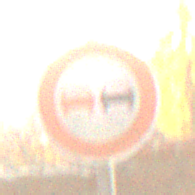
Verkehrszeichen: Ueberholverbot
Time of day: SunriseSunset
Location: Roofed (Suburban)
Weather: Clear
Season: NotSpecified
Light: Natural